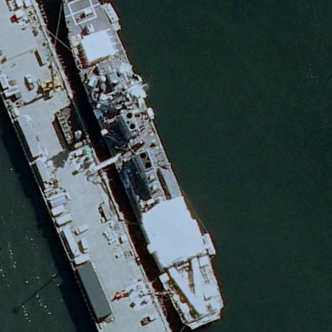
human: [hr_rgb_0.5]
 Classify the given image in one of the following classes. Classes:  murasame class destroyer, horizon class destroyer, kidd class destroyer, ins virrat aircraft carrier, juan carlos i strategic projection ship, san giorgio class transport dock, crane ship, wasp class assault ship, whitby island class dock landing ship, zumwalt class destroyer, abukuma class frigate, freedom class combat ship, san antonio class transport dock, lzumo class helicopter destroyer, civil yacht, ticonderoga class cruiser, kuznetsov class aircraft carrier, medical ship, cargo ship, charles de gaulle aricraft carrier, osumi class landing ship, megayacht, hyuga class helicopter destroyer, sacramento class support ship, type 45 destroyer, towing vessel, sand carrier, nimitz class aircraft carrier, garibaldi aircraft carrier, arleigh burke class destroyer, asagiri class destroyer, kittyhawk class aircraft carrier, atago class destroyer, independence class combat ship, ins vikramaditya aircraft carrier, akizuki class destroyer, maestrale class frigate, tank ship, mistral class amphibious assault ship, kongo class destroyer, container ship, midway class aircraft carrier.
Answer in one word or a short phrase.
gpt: Arleigh Burke class destroyer